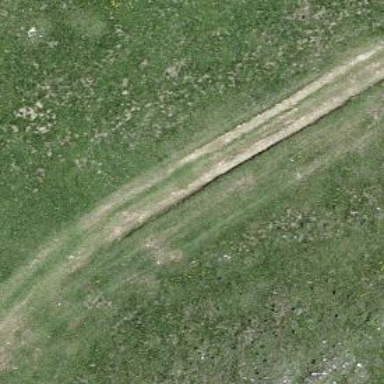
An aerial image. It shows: Track with grade 4 tracktype.